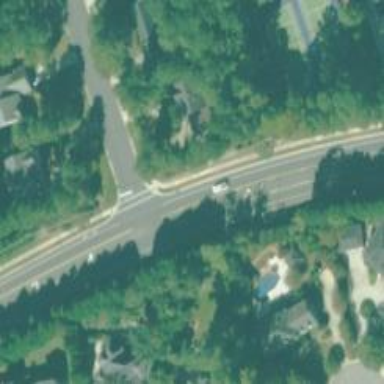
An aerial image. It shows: Marked crossing on footway.